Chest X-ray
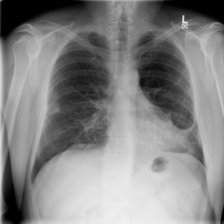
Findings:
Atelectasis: negative
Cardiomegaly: negative
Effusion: negative
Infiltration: negative
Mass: positive
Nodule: positive
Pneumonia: negative
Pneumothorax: negative
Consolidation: negative
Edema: negative
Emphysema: negative
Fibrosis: positive
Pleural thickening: negative
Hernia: negative